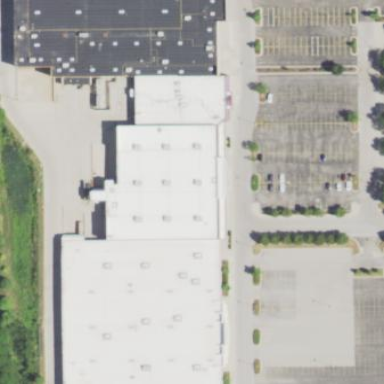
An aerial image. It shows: Retail building.